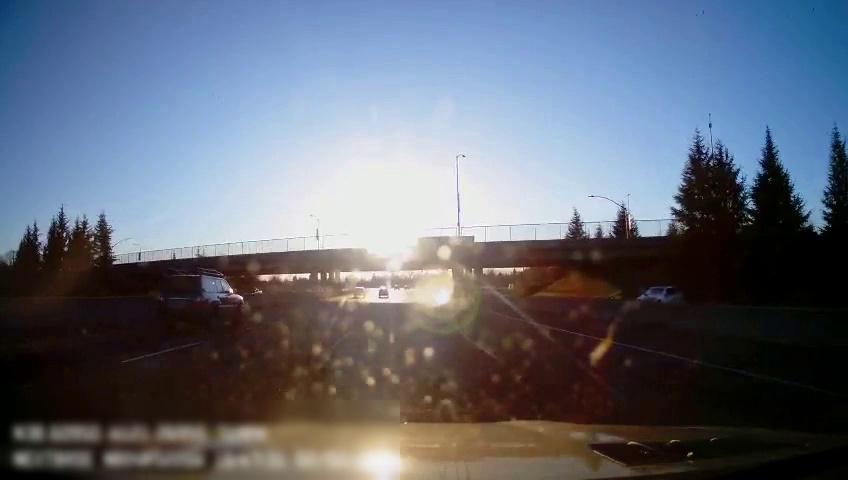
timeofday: Day
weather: Sunny
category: Drivable Space
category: Vehicles | SUV
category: Vehicles | Car
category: Vehicles | SUV
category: Vehicles | SUV
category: Vehicles | SUV
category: Lanes | Alternate Lane
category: Lanes | Alternate Lane
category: Lanes | Current Lane
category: Lanes | Current Lane
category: Lanes | Alternate Lane
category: Traffic | Signs